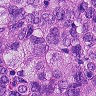
Metastatic tissue present: yes